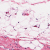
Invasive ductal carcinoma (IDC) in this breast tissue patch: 0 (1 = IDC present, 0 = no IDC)